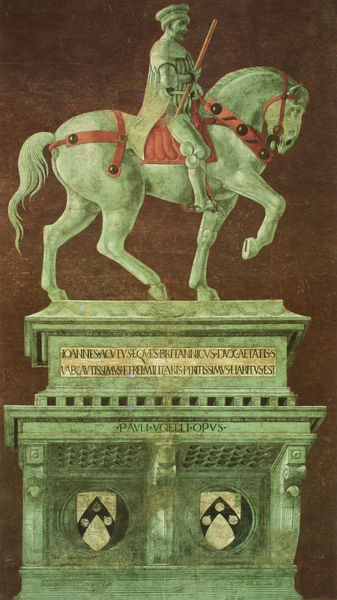
Titel: Reiterbildnis des Giovanni Acuto (John Hawkwood)
Künstler: Paolo Uccello
Standort: Florenz
Institution: Santa Maria del Fiore
Schlagwörter: gemälde, held, kampf, kopf, mann, umhang, weiß, grün, sitzen, braun, grau, hut, marmor, profil, schwarz, türkis, zeichnung, rot, tier, muster, hose, jacke, kappe, mütze, gesicht, johannes, sockel, stein, bildnis, signatur, kirche, figur, mantel, decke, krone, renaissance, pferd, reiter, stock, skulptur, statue, beine, huf, hufe, mähne, reiten, sattel, schwanz, schweif, steigbügel, zaumzeug, zügel, schrift, italien, perspektive, venedig, stab, farbe, grisaille, krieg, hat, könig, lanze, red, green, sitting, inschrift, starr, wandgemälde, podest, jahreszahl, abbild, foto, punkte, rit, schild, denkmal, geschirr, schwert, text, soldat, waffe, punkt, kreise, helm, herrscher, schritt, kontrolle, entwurf, ritter, fürst, rüstung, schimmel, dattel, trense, römer, wappen, barett, sarg, untersicht, doge, man, roman, stone, dressur, nüstern, mittelalter, romanik, florenz, ear, zaum, pferdekopf, zaunzeug, armor, feldherr, knight, male, kassetten, konsole, fresko, edelmann, sporen, postament, drawing, bänder, wandbild, coat, sketch, tail, writing, fresco, ucello, monument, szepter, standbild, marble, staue, reiterstatue, reiterstandbild, aufbau, human, medici, latein, zahnschnitt, grabmahl, lateinisch, schilde, sarkophag, italian, britain, ehrenmal, english, crest, animal, horse, reins, shield, in bewegung, riding, hoof, hooves, trot, heraldik, wappenschild, matel, saumzeug, pumphosen, stick, pedestal, staff, statuenhaft, herold, paolo uccello, sokel, britannien, grave, cornelione, cosimo, della scala, florent, gaeta, hawkthorne, hawkwood, paolo, paolo ucello, reiterbildnis, sattelsecke, vorderfuß, mane, horseman, tomb, emblem, rider, rein, saddle, sattelzeug, emblems, nostril, lettering, coleone, trenze, fürstinschrift, harness, prder, marbles, skulpture, coats of arms, horseriding, spirle, herscher, mark aurel